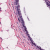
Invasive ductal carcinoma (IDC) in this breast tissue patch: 0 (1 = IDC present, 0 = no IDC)